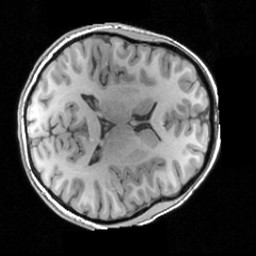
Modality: T1w
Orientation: axial
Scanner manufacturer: siemens
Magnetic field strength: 3 T
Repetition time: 1.63 s
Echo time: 0.00311 s